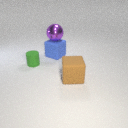
large purple metal sphere above large blue rubber cube